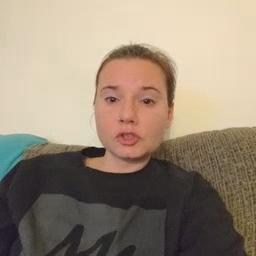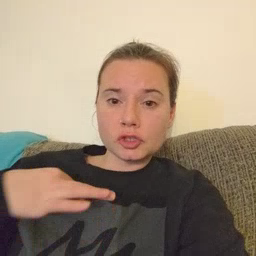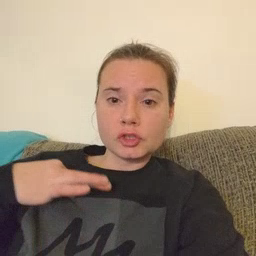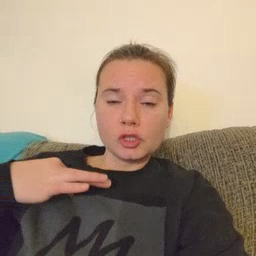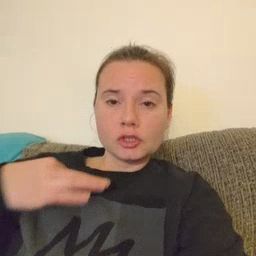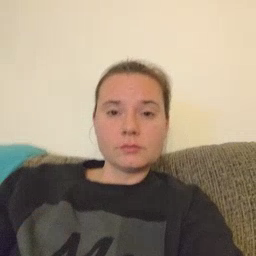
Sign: shirt